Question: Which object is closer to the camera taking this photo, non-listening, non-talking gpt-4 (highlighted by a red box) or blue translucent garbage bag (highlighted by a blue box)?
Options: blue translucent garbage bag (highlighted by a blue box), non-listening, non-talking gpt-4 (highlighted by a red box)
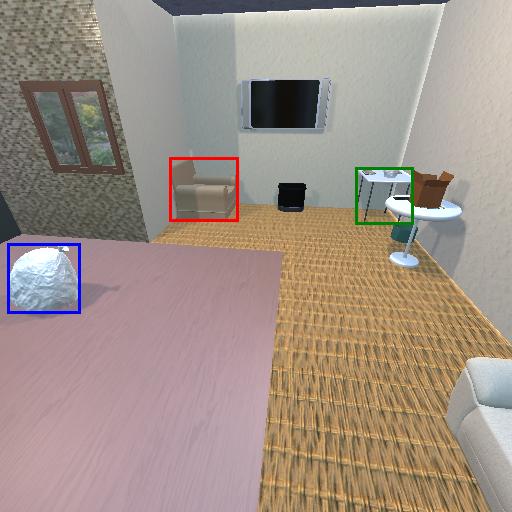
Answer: blue translucent garbage bag (highlighted by a blue box)